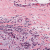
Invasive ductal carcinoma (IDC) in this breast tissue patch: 1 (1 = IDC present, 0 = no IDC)